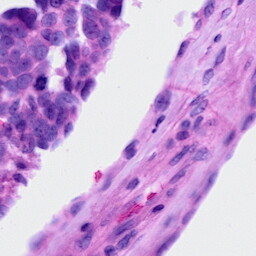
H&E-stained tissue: Ovarian